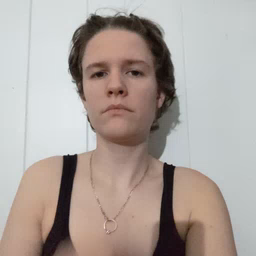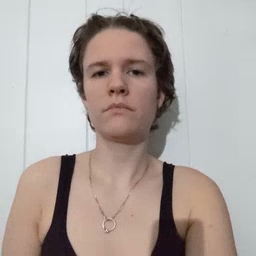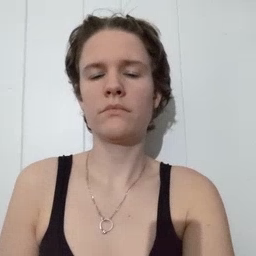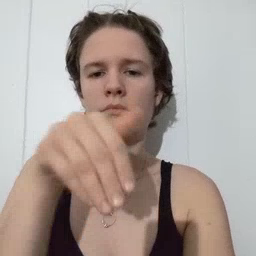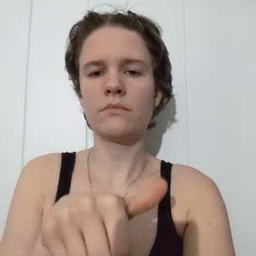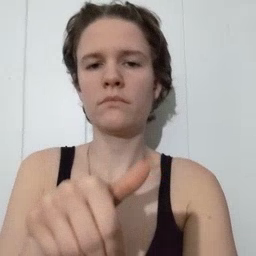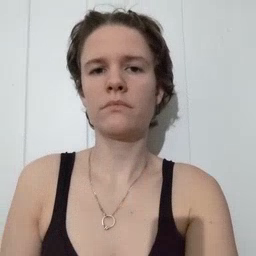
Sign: night